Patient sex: F
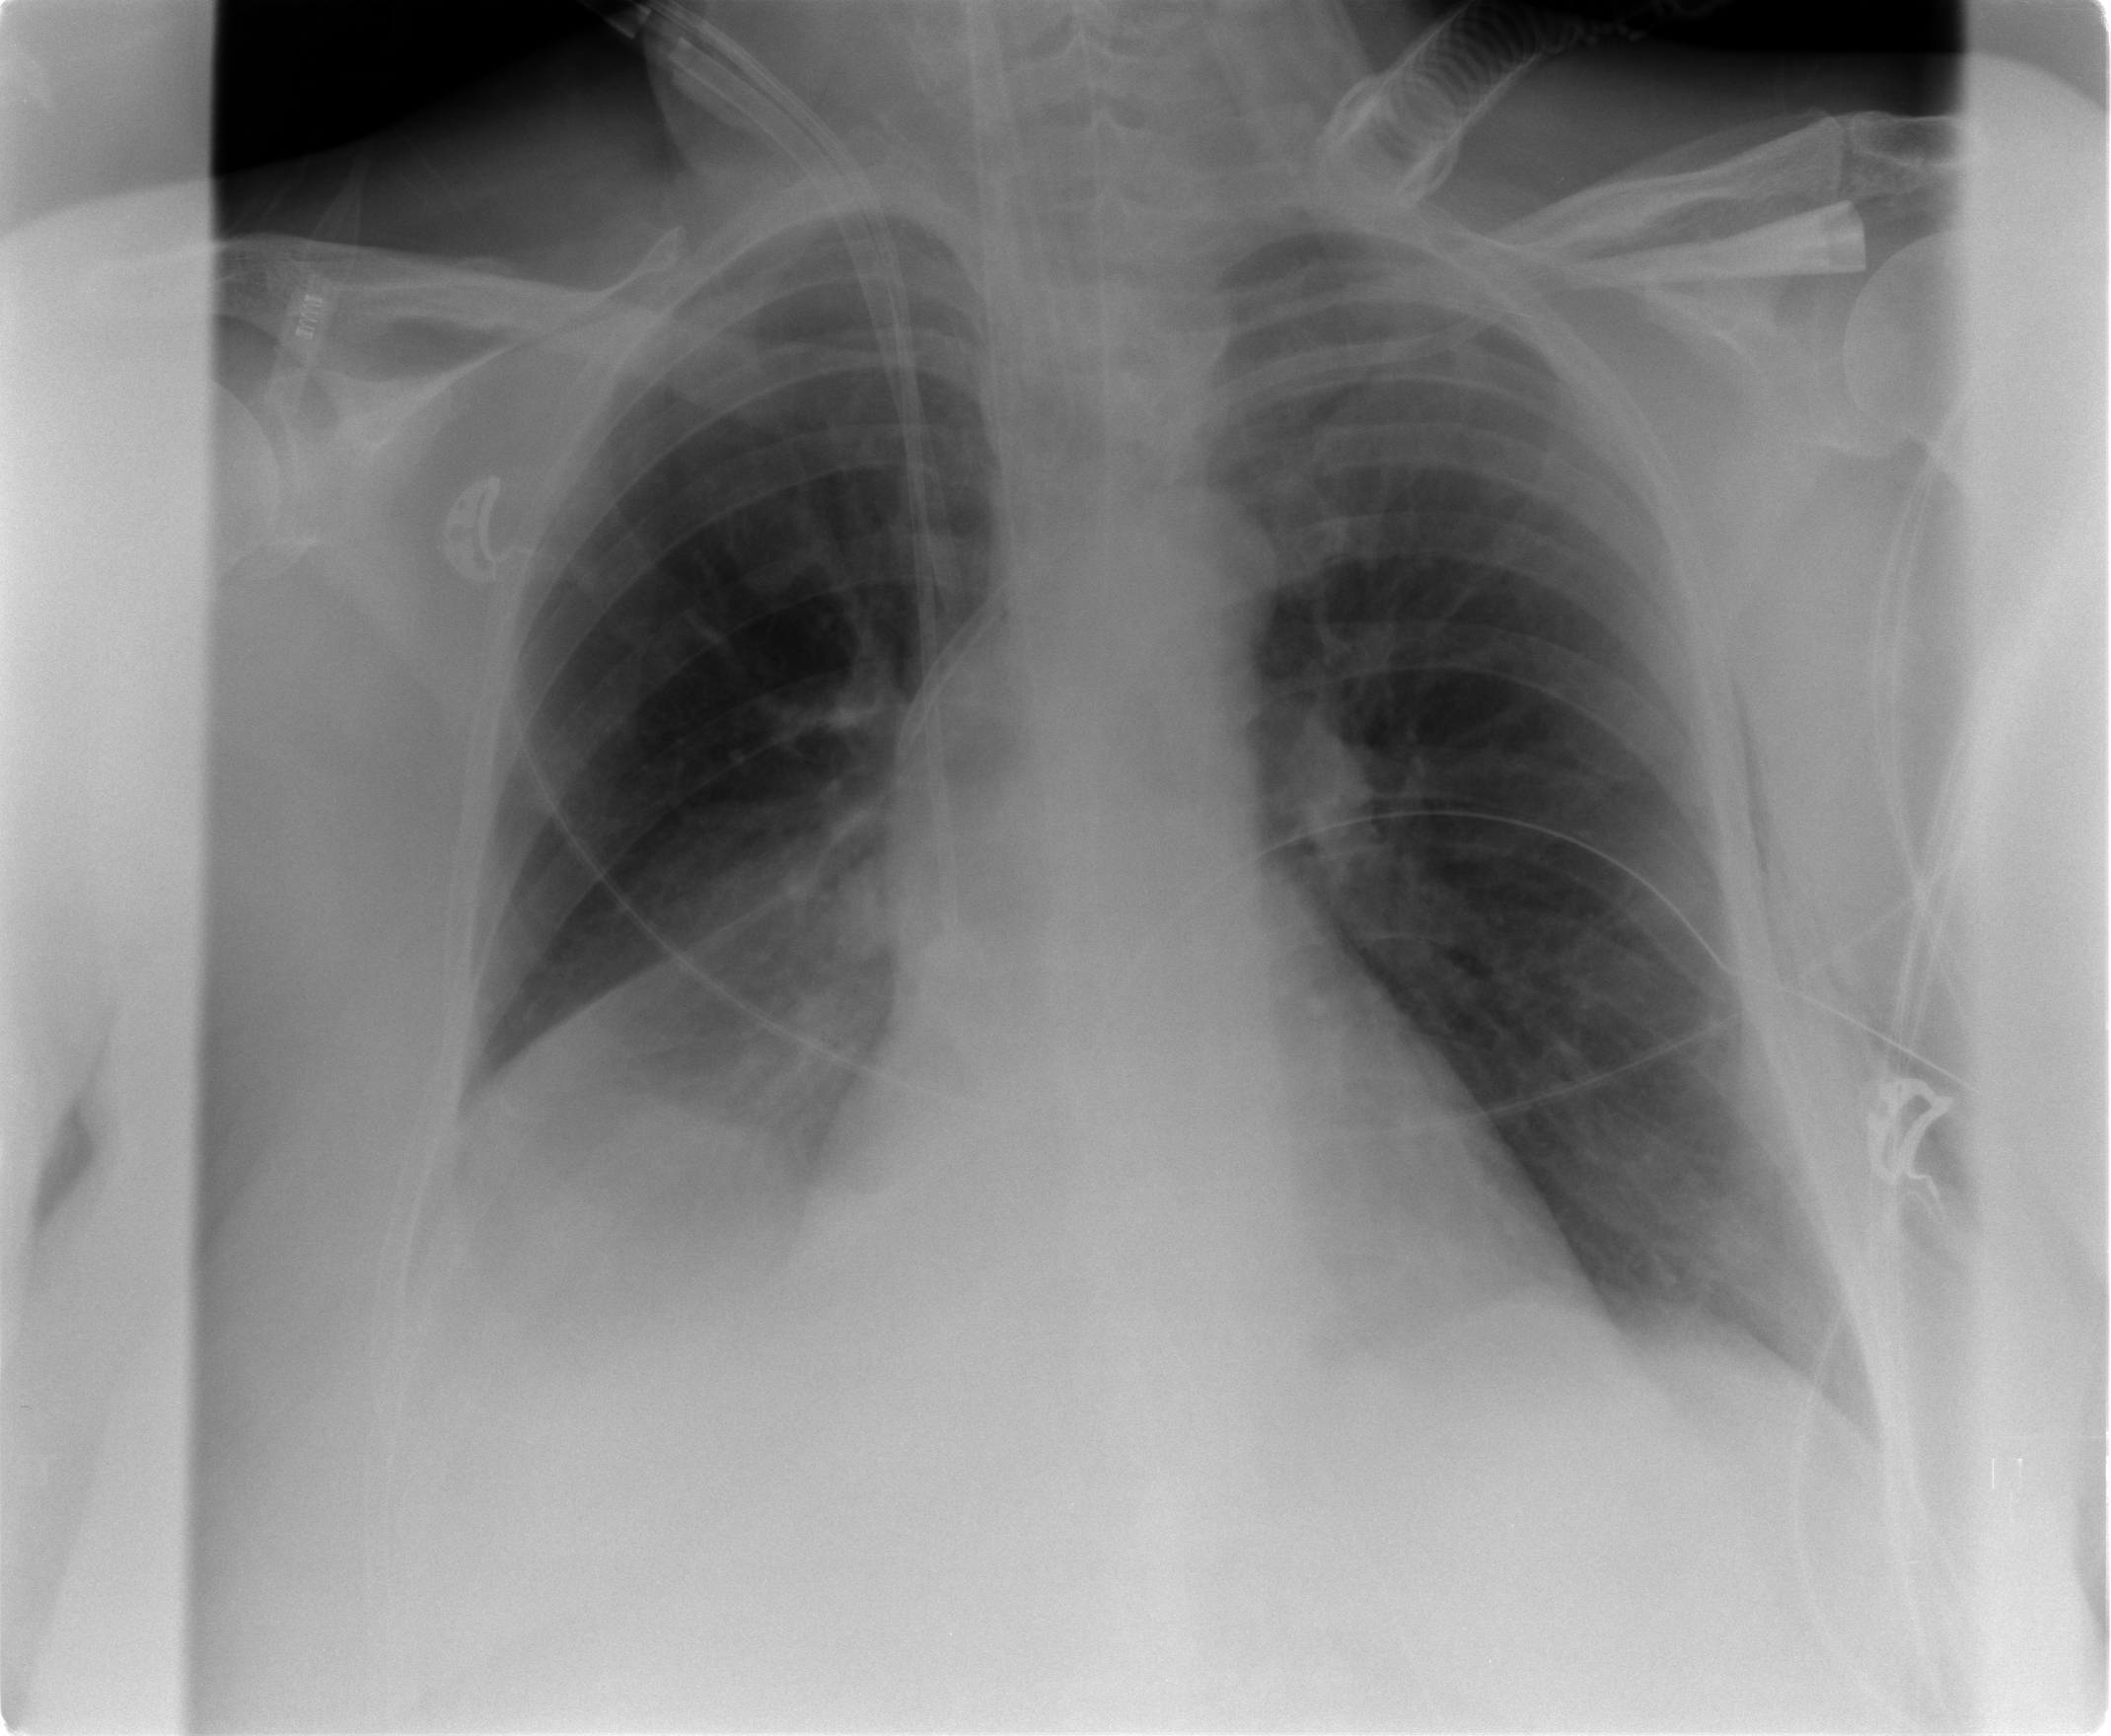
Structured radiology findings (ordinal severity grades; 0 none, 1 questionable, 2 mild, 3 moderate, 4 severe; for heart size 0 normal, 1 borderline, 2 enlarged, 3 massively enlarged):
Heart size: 0
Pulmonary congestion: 0
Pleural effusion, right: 2
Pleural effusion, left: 0
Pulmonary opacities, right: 0
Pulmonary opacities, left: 0
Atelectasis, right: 2
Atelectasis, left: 0